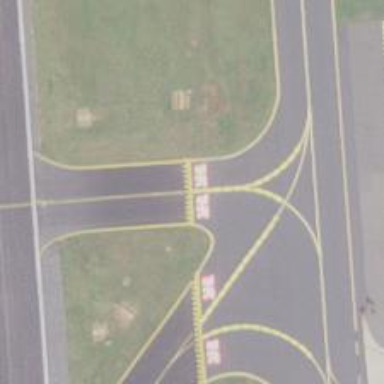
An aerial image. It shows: View of taxiway at the airport.